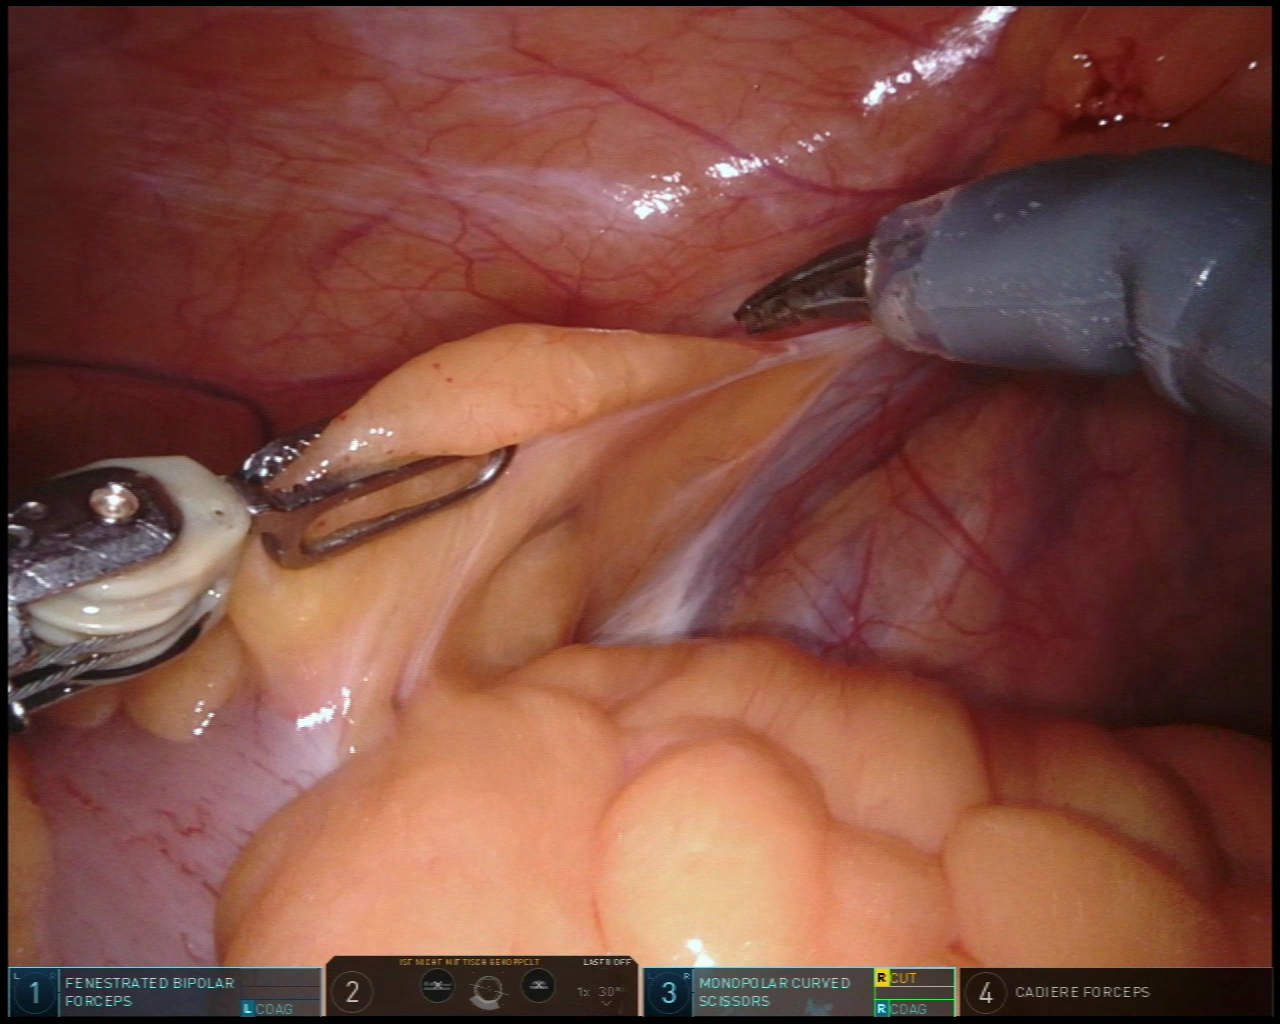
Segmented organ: colon
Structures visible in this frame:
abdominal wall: yes
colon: yes
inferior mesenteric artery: no
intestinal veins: no
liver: no
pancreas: no
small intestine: no
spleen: no
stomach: no
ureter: no
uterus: no
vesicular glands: no